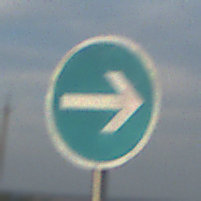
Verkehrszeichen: VorgeschriebeneFahrtrichtungHierRechts
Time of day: SunriseSunset
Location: Outdoor (Nature)
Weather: PartlyCloudy
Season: NotSpecified
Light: Natural